Milling tool wear sample.
Tool blade image: 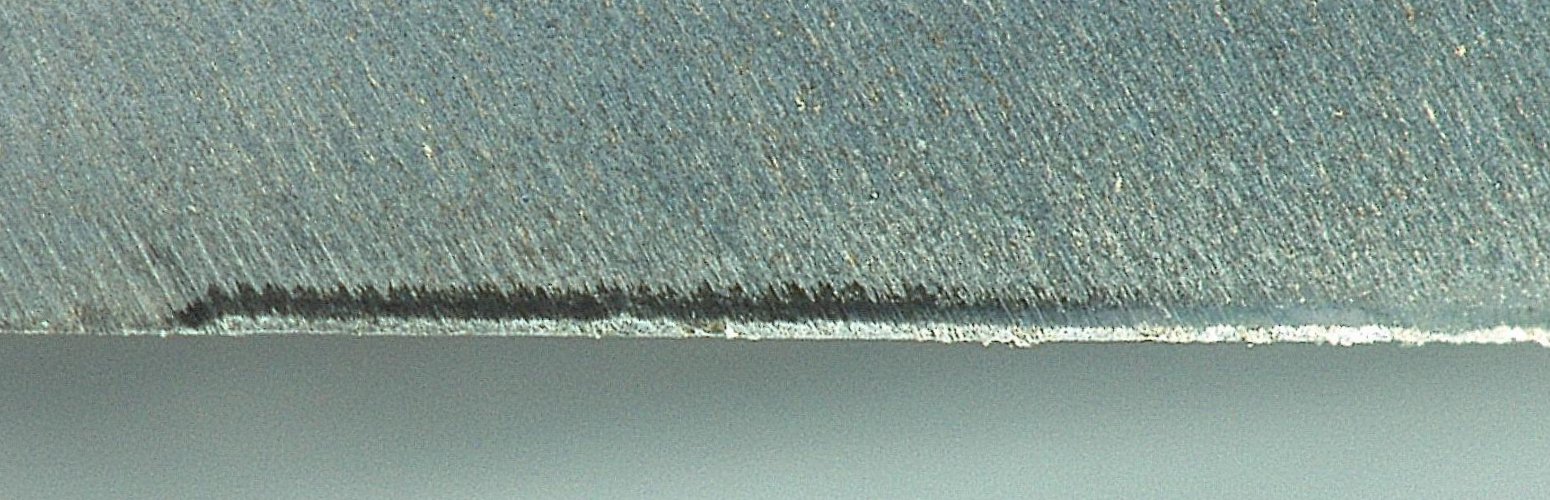
Chip image: 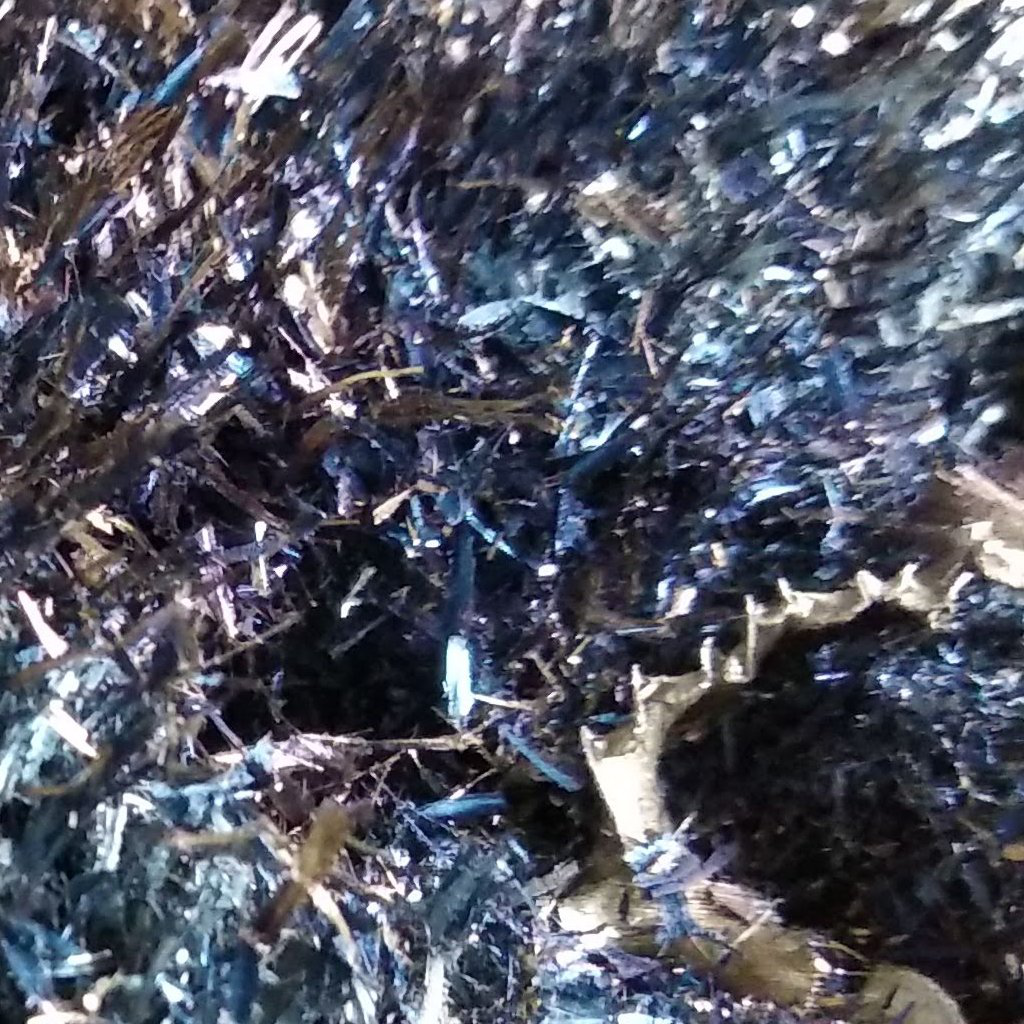
Workpiece image: 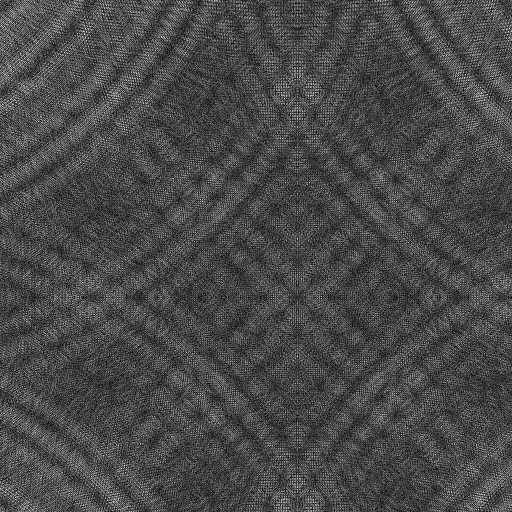
Tool wear state: sharp
Gaps: 0
Flank wear: 68.47
Overhang: 18.26
Force-signal Mel-spectrograms (X, Y, Z axes): 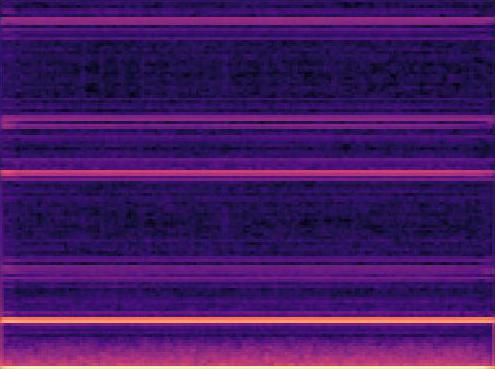 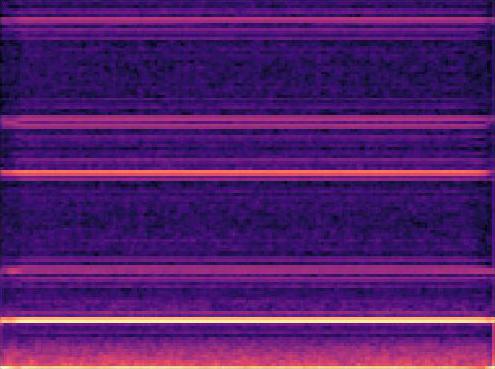 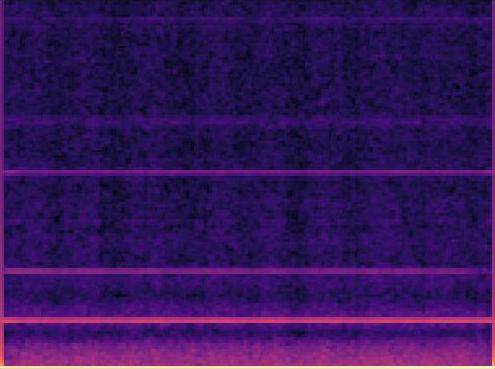
Force-signal scalograms (X, Y, Z axes): 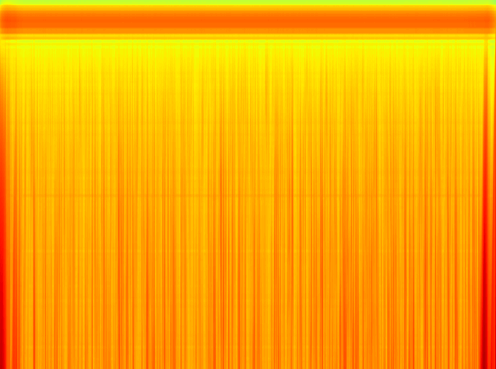 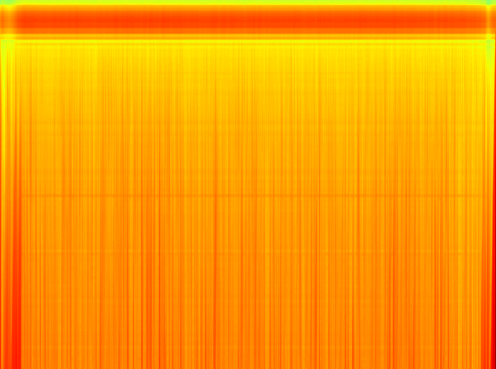 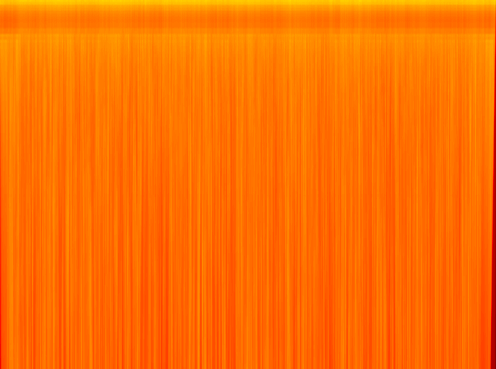
Force phase: initial_break_in_wear